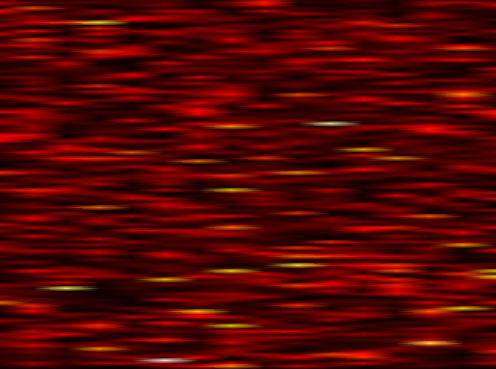
Label: OFDM